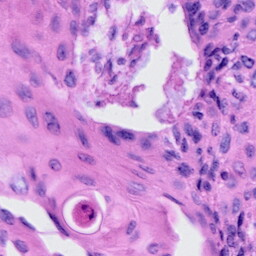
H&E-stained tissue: Cervix